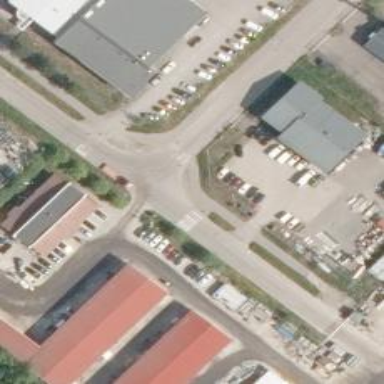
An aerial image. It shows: Uncontrolled road crossing.